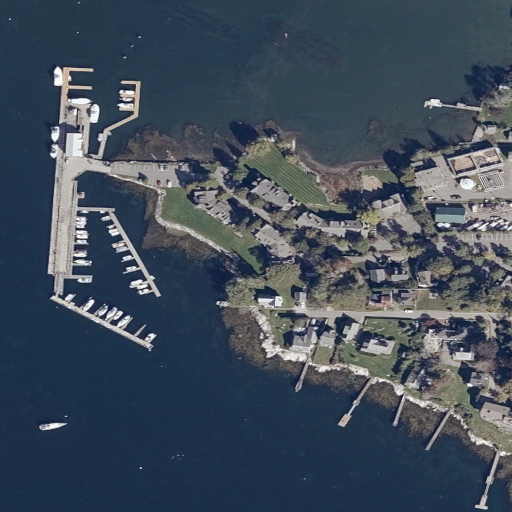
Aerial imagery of cape in Maine named McFarland Point containing open water, medium intensity development, low intensity development, barren land, herbaceous wetlands, open development, and high intensity development